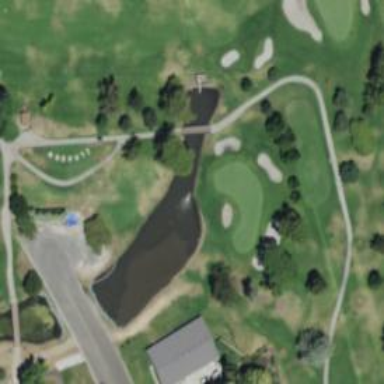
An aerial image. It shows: View of golf hole.